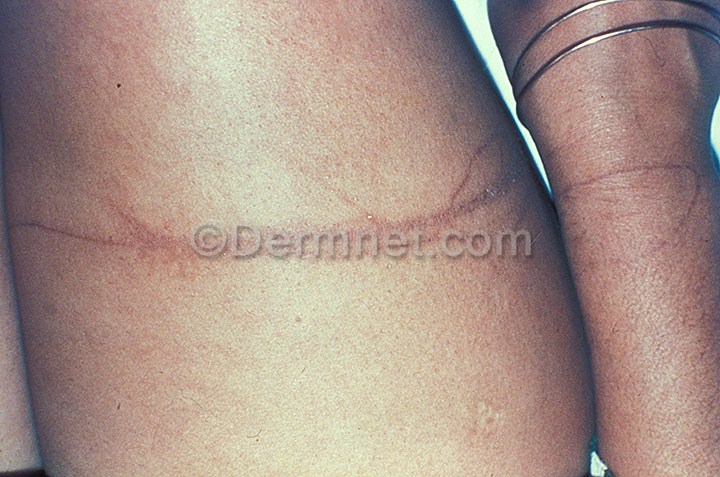
Disease: Scabies Lyme Disease and other Infestations and Bites